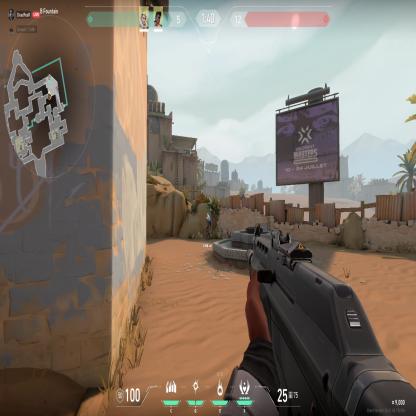
Label: teammate